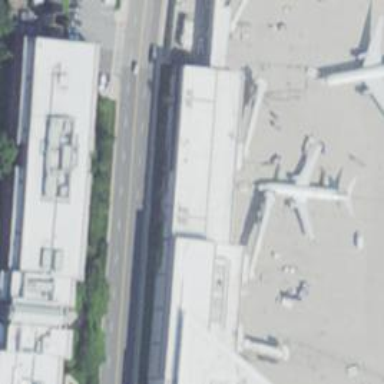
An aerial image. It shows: Airport gate.